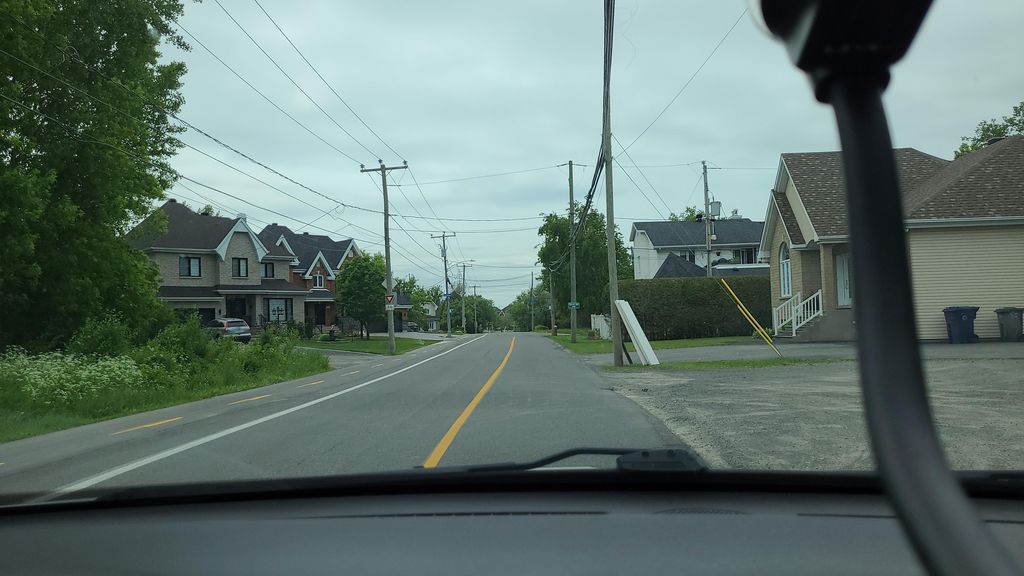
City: montreal